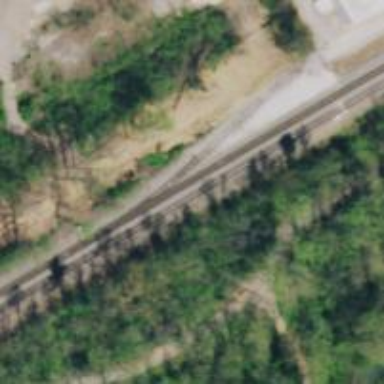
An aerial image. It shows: Railway siding for service.